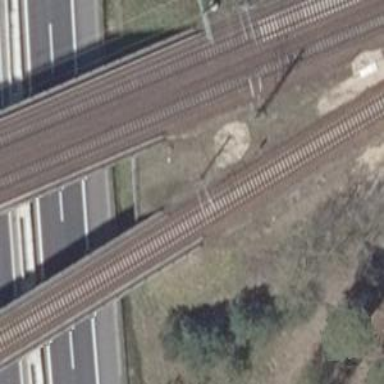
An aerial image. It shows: Bridge over electrified railway with contact lines.